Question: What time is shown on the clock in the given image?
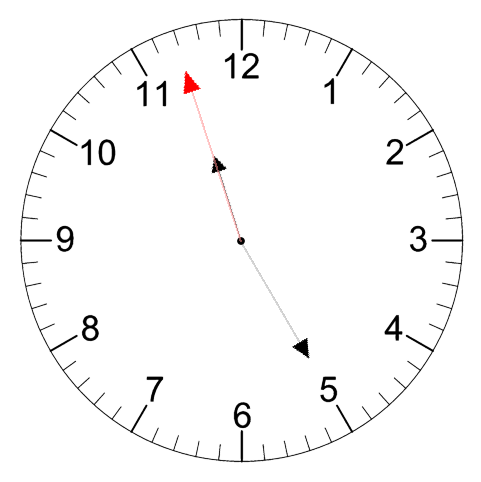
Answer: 11:24:57